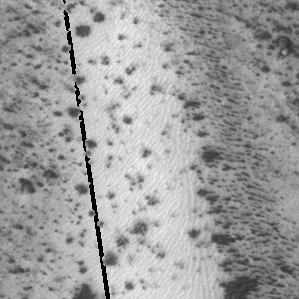
Label: frost